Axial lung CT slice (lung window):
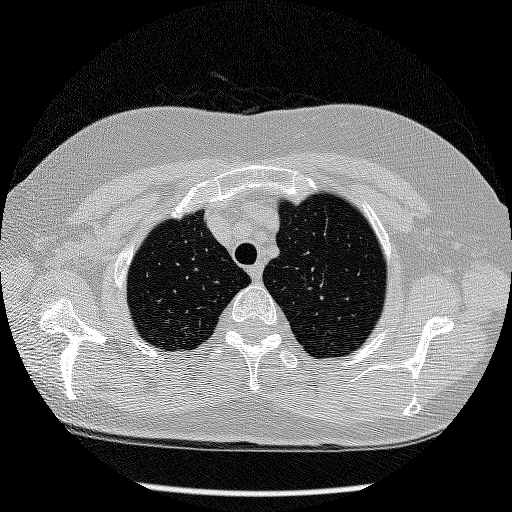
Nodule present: no